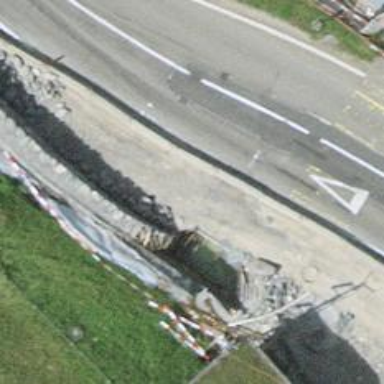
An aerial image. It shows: Asphalt trunk link road.